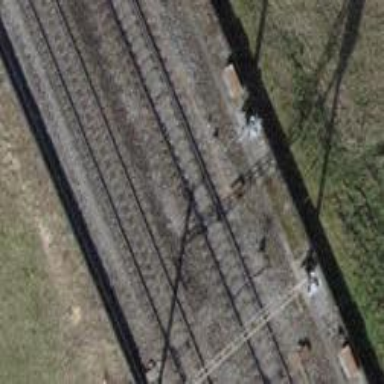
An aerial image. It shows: Single-track railway with electrified contact lines on embankment.